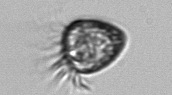
Label: Ciliophora